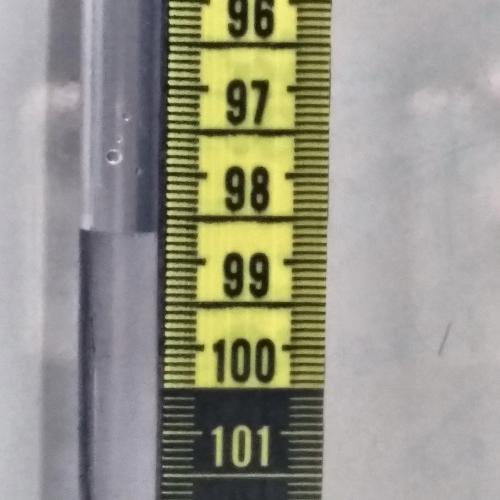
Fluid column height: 98.7 cm